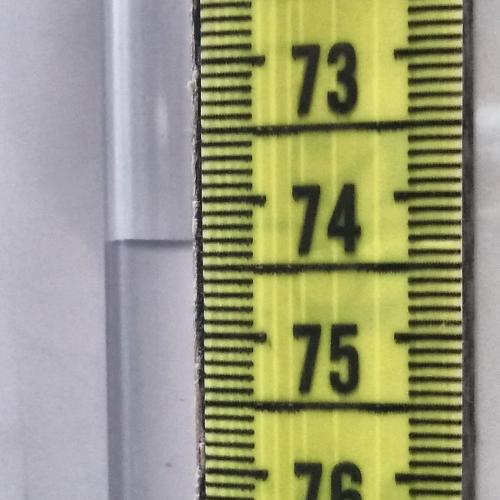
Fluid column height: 74.3 cm